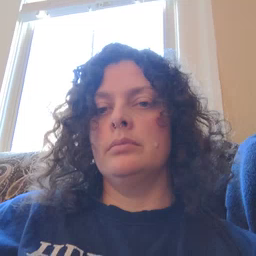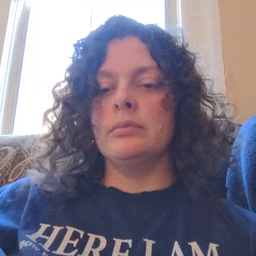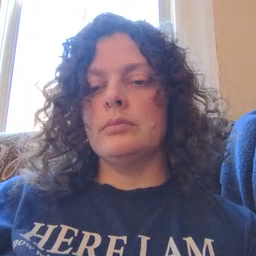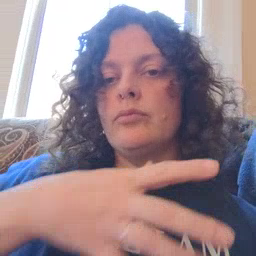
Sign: farm